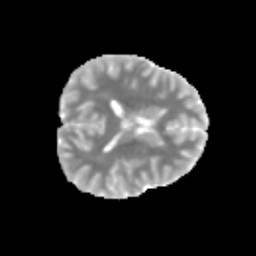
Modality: MD
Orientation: axial
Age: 11
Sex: male
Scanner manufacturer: siemens
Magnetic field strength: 3 T
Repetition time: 3.8 s
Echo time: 0.07 s